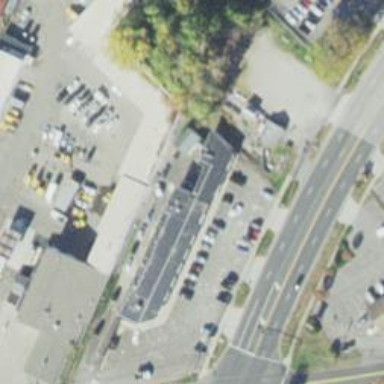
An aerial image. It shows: Retail building.